Question: Here is my full problem:

Information:
*Max. total investment: $125
*Pay-off is the sum of the units bought x pay-off/unit
*Cost per investment: Buy-in cost + cost/unit x number of units if you buy at least one unit
*The cost is sum of the costs per investment
Constraints:
*You may not invest in both 2 and 5.
*You may invest in 1 only if you invest at least one of 2 and 3.
*You must invest at least two of 3,4,5.
*You may not invest more than max number of units.
Problem: Maximize profit : pay-off - cost
'''
xi: # of units i {1,2,3,4,5}
yi=1 if xi>0 else yi=0
cost = sum{i in I} buyInCost_i * yi + cost-unit_i*xi
pay-off = sum{i in I} (pay-off/unit)_i*xi
profit = pay-off - cost
Maximize profit
Subject to
y2+y5 <= 1
y1<= y2+y3
y3+y4+y5 >= 2
x1<=5, x2<=4, x3<=5, x4<=7, x5<=3
cost<=125
'''
Here is my question:
For example I have this binary variable y
'''
yi=1 if xi>0 else yi=0 and i {1,2,3,4,5}
'''
I declared i as a data set
'''
set I;
data;
set I := 1 2 3 4 5;
'''
I don't know how to add if else condition to y variable in glpk. Can you please help me out?
My modelling :
'''
set I;
/*if x[i]>0 y[i]=1 else y[i]=0 ?????*/
var y{i in I}, binary;
param a{i in I};
/* buy-in cost of investment i */
param b{i in I};
/* cost per unit of investment i */
param c{i in I};
/* pay-off per unit of investment i */
param d{i in I};
/* max number of units of investment i */
var x{i in I} >=0;
/* Number of units that is bought of investment i */
var po := sum{i in I} c[i]*x[i];
var cost := sum{i in I} a[i]*y[i] + b[i]*x[i];
maximize profit: po-cost;
s.t. c1: y[2]+y[5]<=1;
s.t. c2: y[1]<y[2]+y[3];
s.t. c3: y[3]+y[4]+y[5]>=2;
s.t. c4: x[1]<=5
x[2]<=4
x[3]<=5
x[4]<=7
x[5]<=3;
s.t. c5: cost <=125;
s.t. c6{i in I}: M * y[i] > x[i]; // if condition of y[i]
set I := 1 2 3 4 5;
param a :=
1 25
2 35
3 28
4 20
5 40;
param b :=
1 5
2 7
3 6
4 4
5 8;
param c :=
1 15
2 25
3 17
4 13
5 18;
param d :=
1 5
2 4
3 5
4 7
5 3;
param M := 10000;
'''
I am getting this syntax error:
'''
problem.mod:21: syntax error in variable statement
Context: ...I } ; param d { i in I } ; var x { i in I } >= 0 ; var po :=
MathProg model processing error
'''
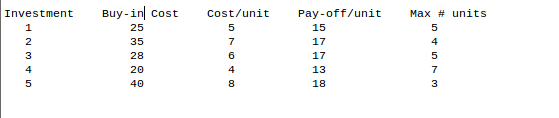
Answer: You can't directly do that (there is no way to write 'directly' an 'if' constraint in a LP).
However, there are workarounds for this.
For example, you can write:
'''
M * yi > xi
'''
where 'M' is a large constant (greater than any value of 'xi').
This way:
- 'xi > 0''yi > 0''yi == 1''yi''M'- 'xi == 0''yi''0''yi'
in both case, the constraint is equivalent to the 'if' test.